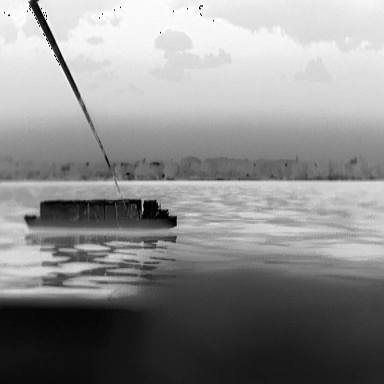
There is a fishing_boat in the infrared image.